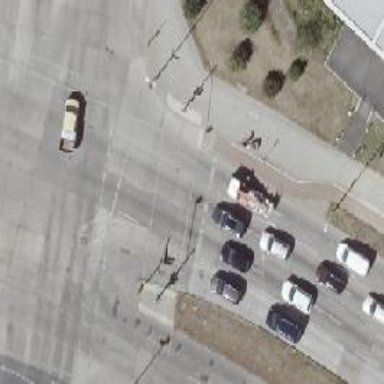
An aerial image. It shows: Road crossing with traffic signals.